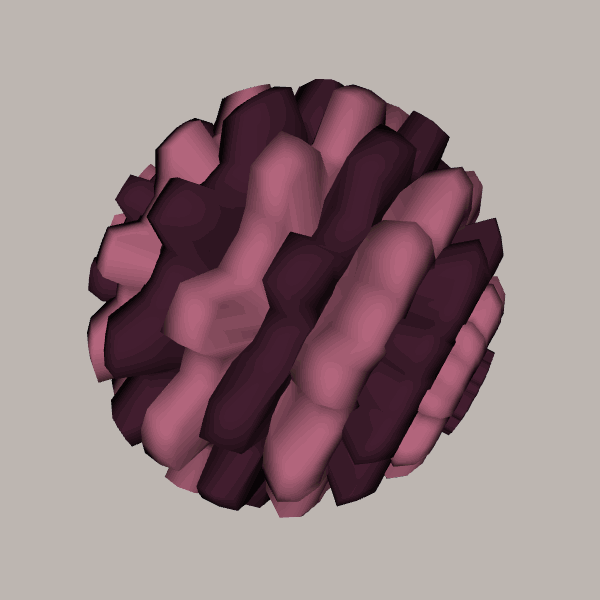
Background: light